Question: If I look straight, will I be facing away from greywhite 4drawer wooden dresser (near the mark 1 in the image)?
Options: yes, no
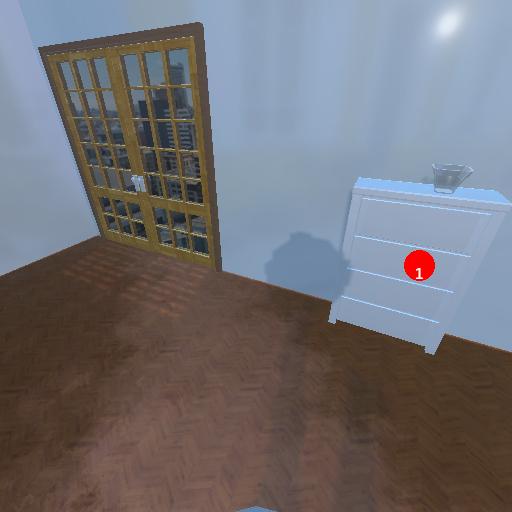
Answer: yes